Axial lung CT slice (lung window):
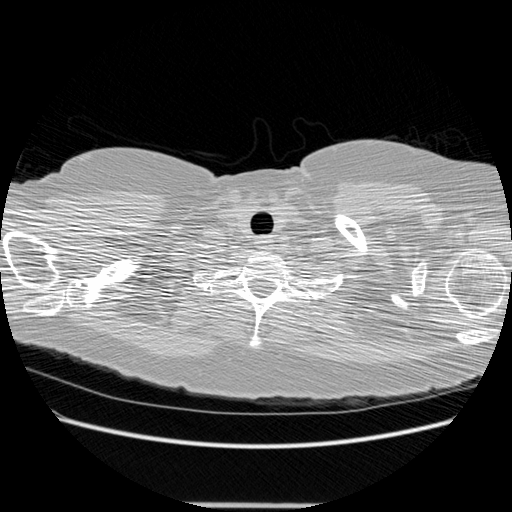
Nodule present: no